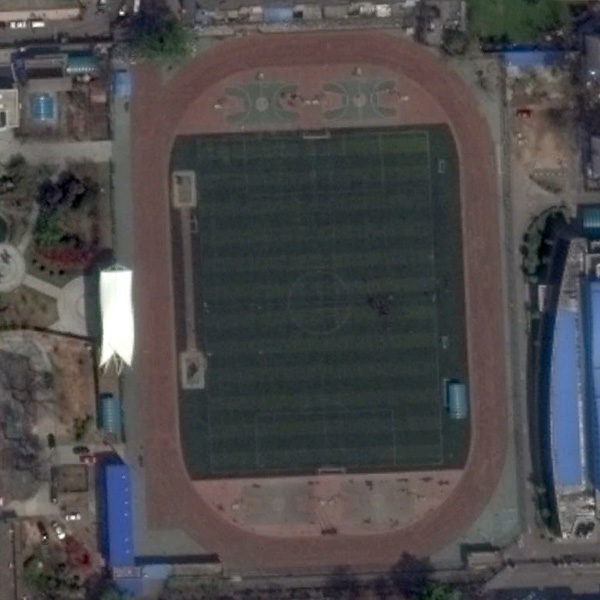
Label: Playground